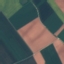
Label: AnnualCrop